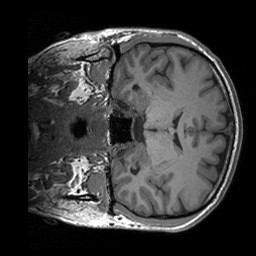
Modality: T1w
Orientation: coronal
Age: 25
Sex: male
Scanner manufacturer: siemens
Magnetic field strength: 3 T
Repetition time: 1.9 s
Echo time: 0.00227 s